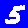
Digit: 5